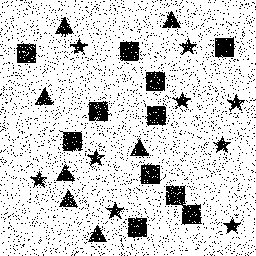
Squares: 11
Triangles: 7
Stars: 9
Total shapes: 27